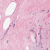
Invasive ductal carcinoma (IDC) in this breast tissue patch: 1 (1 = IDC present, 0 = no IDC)